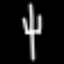
Label: fork